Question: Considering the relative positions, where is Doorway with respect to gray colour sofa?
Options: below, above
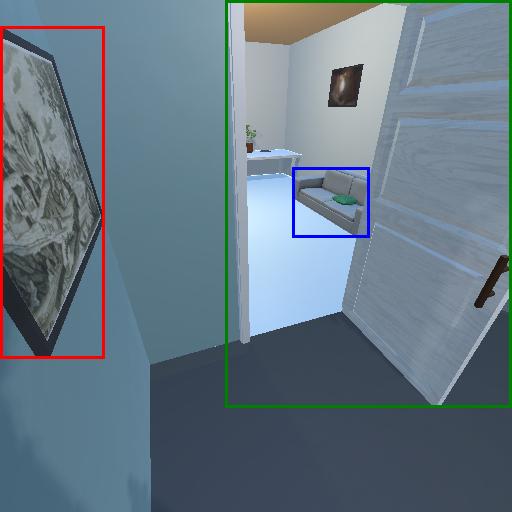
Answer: below